Interaction volume radius: 5 \u00c5
Interaction volume height: 15 \u00c5
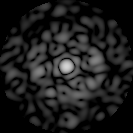
Disorder parameter: 0.8601